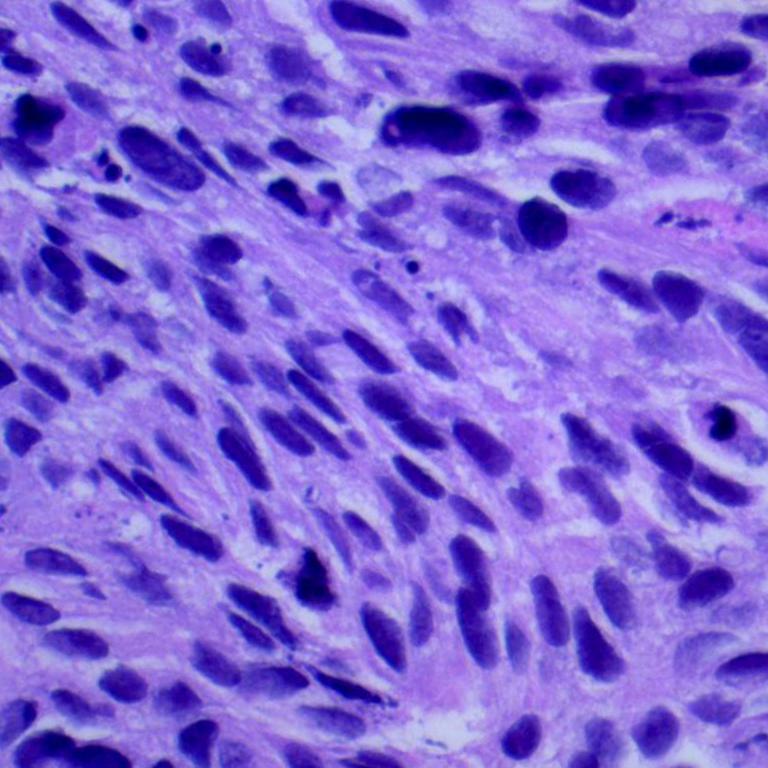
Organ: lung
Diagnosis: squamous carcinomas